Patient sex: M
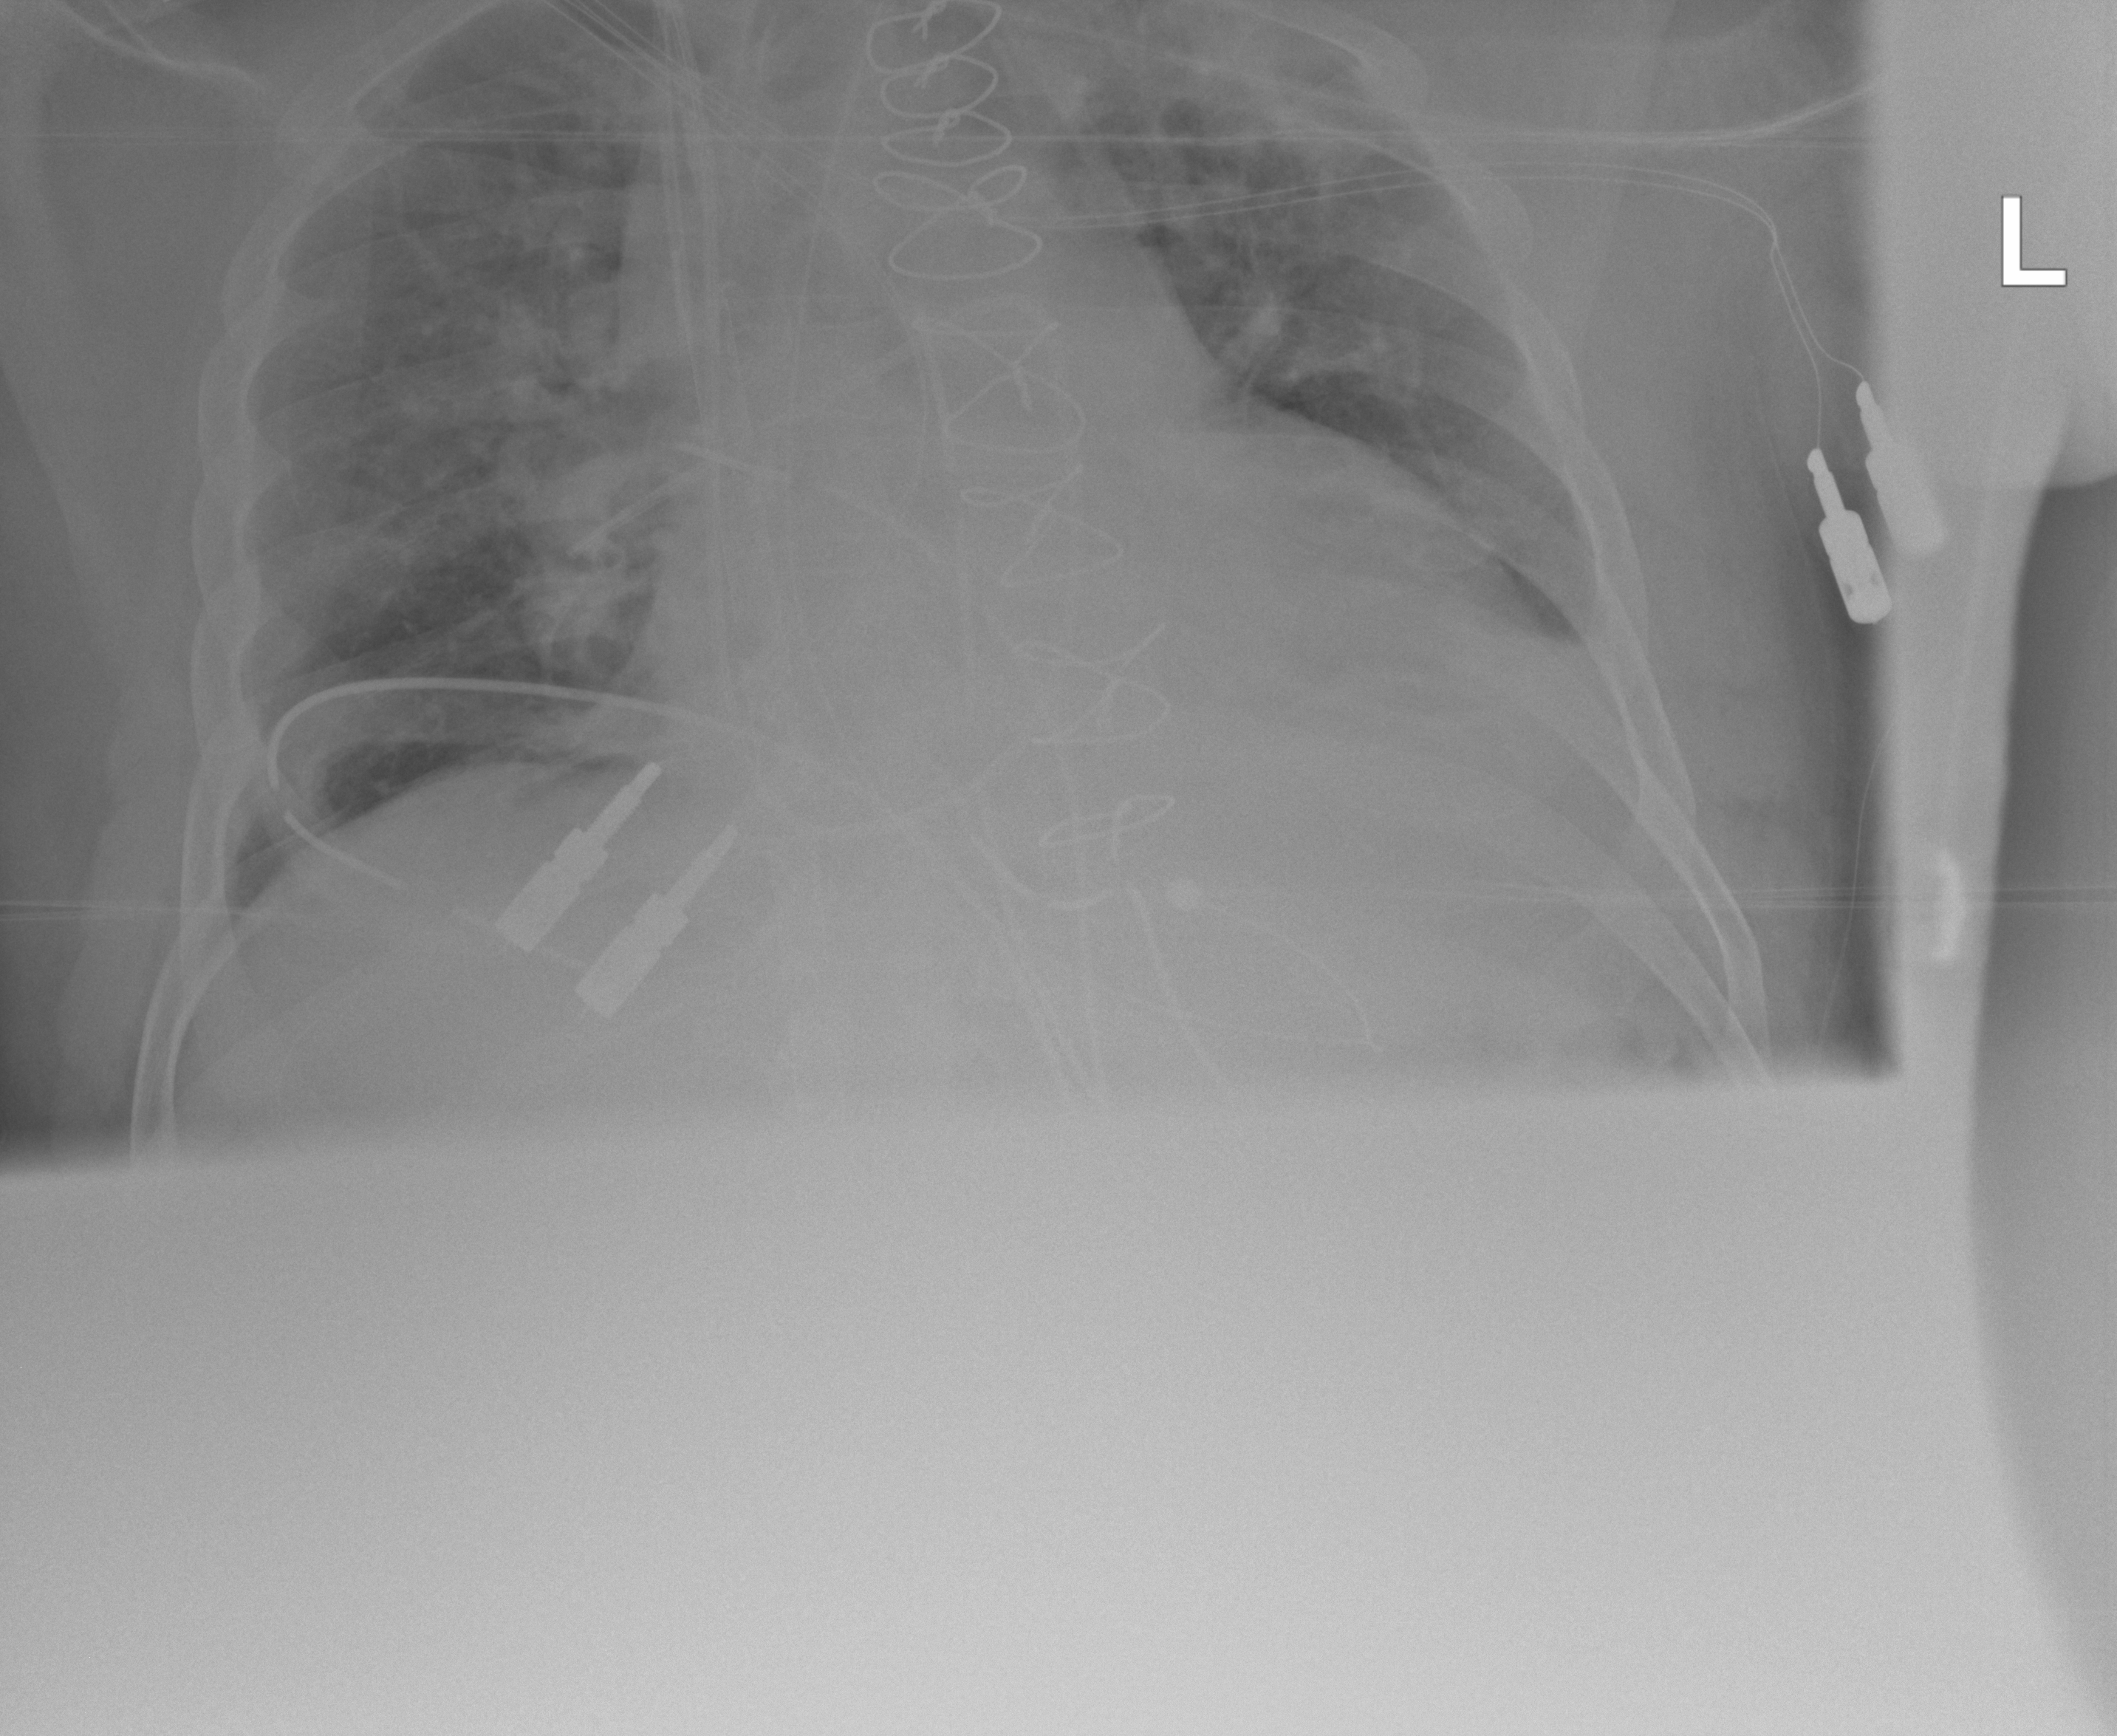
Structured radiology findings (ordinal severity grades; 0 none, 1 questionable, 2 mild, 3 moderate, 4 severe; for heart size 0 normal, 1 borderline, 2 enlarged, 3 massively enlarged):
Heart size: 2
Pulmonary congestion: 2
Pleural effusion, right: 0
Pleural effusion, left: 2
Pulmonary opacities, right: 2
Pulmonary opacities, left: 2
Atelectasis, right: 2
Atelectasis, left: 2